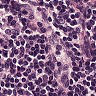
Metastatic tissue present: no